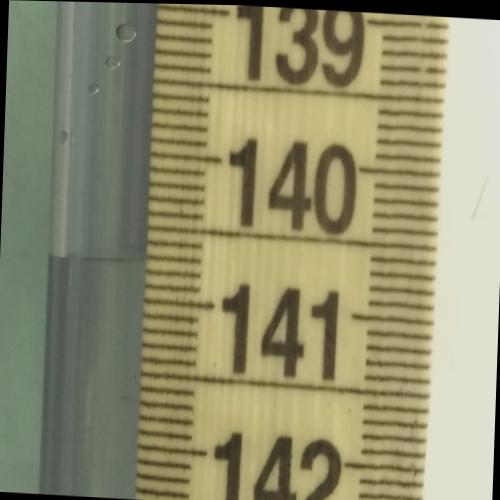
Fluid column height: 140.7 cm